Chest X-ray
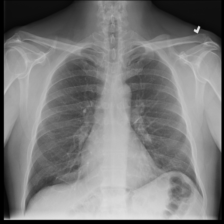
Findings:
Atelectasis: negative
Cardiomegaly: negative
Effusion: negative
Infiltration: positive
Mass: negative
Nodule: positive
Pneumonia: negative
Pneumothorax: negative
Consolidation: negative
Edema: negative
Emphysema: negative
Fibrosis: negative
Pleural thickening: negative
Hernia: negative